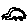
Label: car